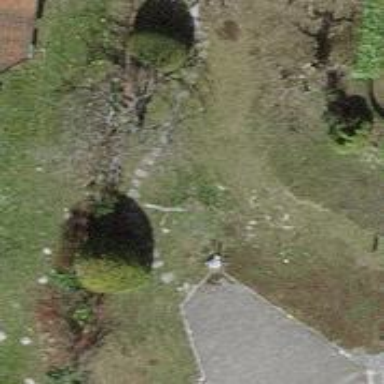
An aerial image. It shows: Garden with evergreen needle-leaved trees.